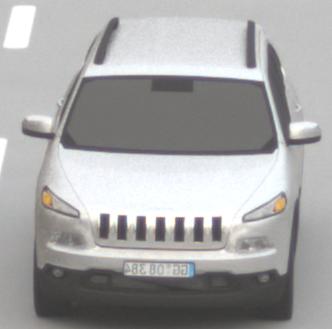
Make: Jeep
Model: Cherokee 3.2 V6 Pentastar
Detailed model: Cherokee (KL)
Model produced from: 2014/07
Model produced until: 2015/07
Doors: 5
Color: white
Road condition: dry road
Daytime: sunrise or sunset
Contrast: low contrast